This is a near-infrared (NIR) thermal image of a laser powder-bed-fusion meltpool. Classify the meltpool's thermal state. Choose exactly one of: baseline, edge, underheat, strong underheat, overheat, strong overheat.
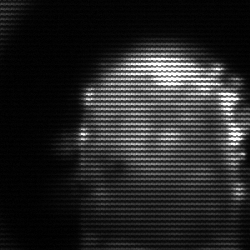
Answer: baseline